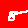
Digit: 8